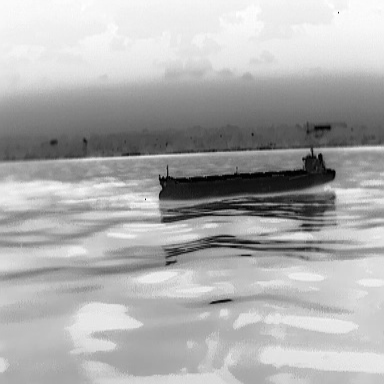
There is a liner in the infrared image.